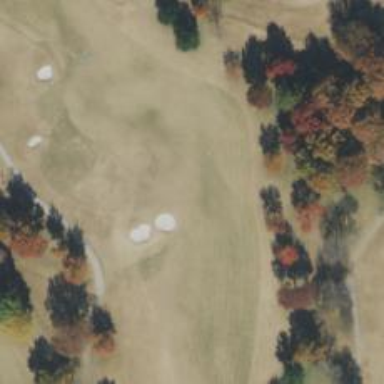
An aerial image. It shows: Golf hole.